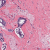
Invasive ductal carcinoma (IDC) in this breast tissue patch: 0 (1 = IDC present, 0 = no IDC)